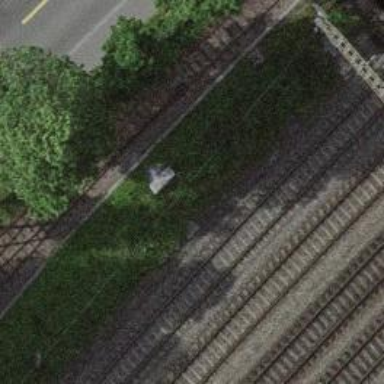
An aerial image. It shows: Railway switch.